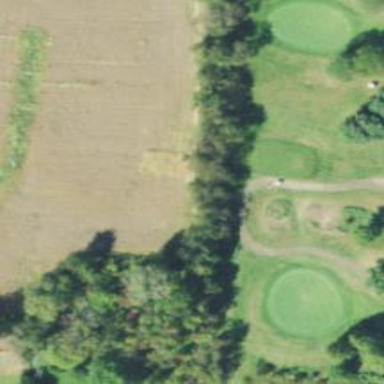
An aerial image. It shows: Pathway for golfing.